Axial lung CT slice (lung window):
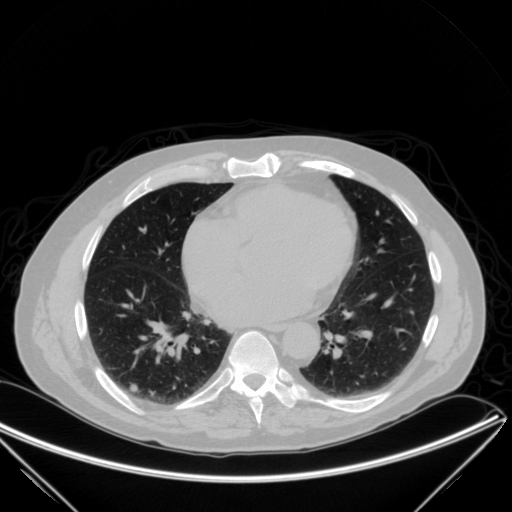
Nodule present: yes
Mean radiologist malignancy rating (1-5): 3.5